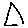
Label: triangle